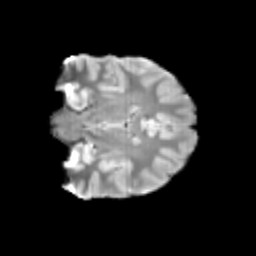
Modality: T2w
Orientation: coronal
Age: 11
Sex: male
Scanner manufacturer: siemens
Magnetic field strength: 3 T
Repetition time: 3.8 s
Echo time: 0.07 s